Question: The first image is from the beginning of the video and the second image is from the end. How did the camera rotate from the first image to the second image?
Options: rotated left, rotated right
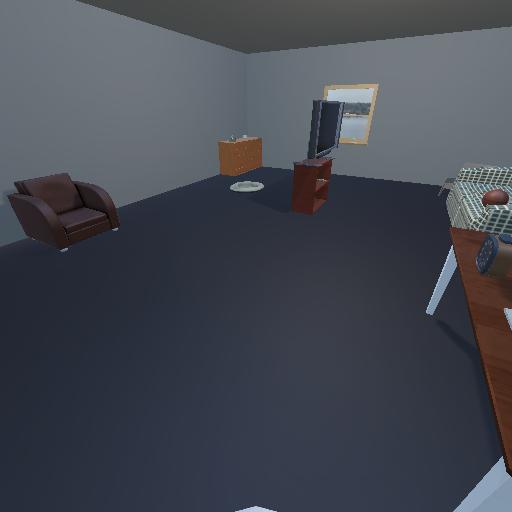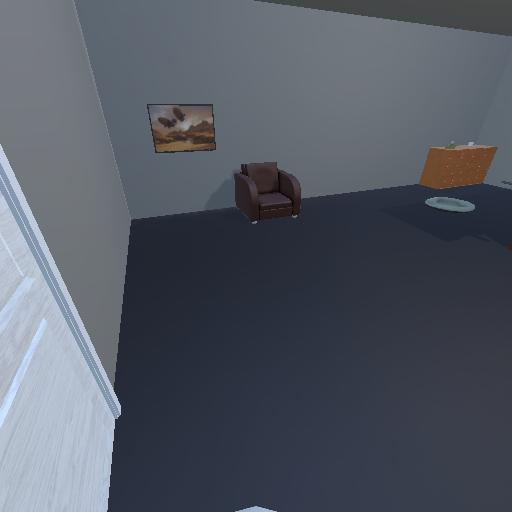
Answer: rotated left